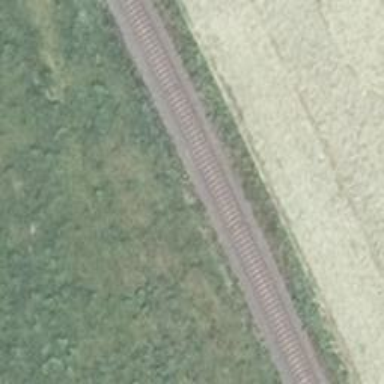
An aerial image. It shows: Railway track.